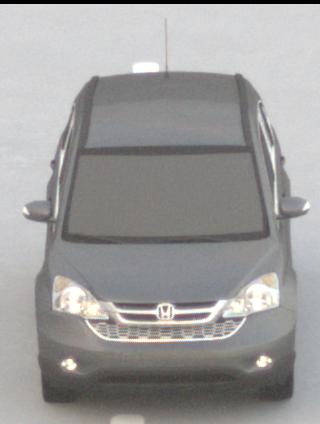
Make: Honda
Model: CR-V
Detailed model: CR-V (III) (04/10 - 10/12)
Model produced from: 2010
Model produced until: 2012
Doors: 5
Color: gray
Road condition: dry road
Daytime: sunrise or sunset
Contrast: low contrast